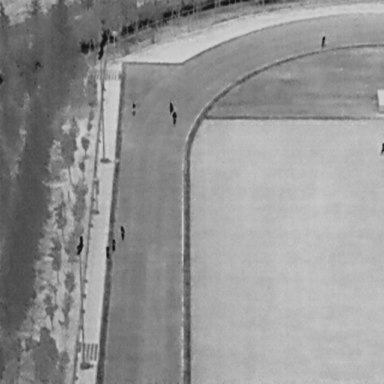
There are eight People in the infrared image.